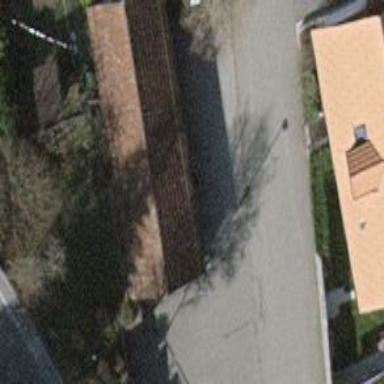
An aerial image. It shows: View of roof of building.